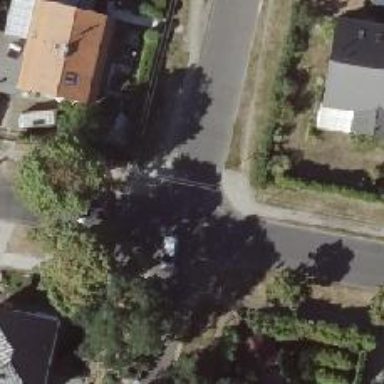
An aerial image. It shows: Residential road with asphalt surface and sidewalks on both sides.